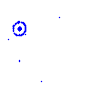
Particle: kaon